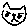
Label: cat